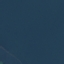
Land use / land cover: SeaLake